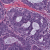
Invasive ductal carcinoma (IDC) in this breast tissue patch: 1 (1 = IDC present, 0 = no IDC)